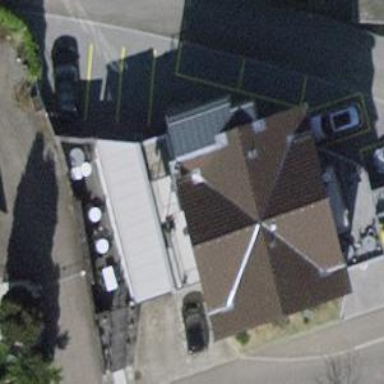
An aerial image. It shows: Hotel building.